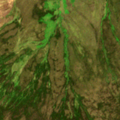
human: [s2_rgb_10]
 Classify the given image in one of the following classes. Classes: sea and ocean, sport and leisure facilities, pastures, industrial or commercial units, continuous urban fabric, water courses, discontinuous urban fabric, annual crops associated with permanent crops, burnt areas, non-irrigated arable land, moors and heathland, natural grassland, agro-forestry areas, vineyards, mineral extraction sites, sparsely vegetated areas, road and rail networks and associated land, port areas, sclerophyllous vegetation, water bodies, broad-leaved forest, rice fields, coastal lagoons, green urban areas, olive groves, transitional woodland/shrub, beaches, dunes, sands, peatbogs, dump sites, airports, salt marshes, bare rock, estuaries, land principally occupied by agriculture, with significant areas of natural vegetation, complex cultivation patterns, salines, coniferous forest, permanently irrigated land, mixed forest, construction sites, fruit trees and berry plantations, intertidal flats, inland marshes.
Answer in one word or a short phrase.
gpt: moors and heathland, burnt areas, peatbogs